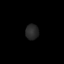
Tissue: lung
Cell type: Endothelial cells
Senescence score: 0.2291
Nuclear area (px): 198
Mean DAPI intensity: 39.626